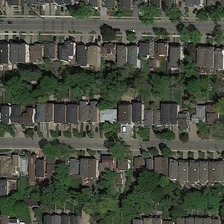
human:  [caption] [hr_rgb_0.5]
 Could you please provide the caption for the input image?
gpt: many buildings and green trees are in a dense residential area .

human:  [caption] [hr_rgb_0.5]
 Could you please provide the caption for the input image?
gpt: many buildings and green trees are in a dense residential area .

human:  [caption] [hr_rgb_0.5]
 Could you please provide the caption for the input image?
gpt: many buildings and green trees are in a dense residential area .

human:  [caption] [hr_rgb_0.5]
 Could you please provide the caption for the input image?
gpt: many buildings and green trees are in a dense residential area .

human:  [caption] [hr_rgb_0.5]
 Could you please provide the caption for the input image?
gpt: many buildings and green trees are in a dense residential area .